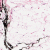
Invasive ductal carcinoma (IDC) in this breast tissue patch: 0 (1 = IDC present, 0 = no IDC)